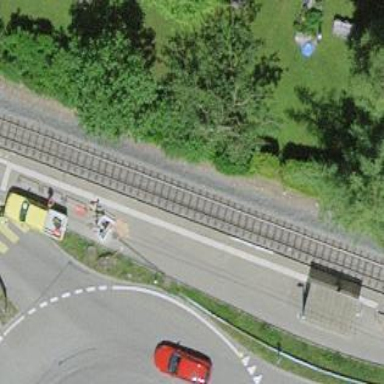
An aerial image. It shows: Platform with asphalt surface in public transport area. The platform includes shelter.